Interaction volume radius: 10 \u00c5
Interaction volume height: 40 \u00c5
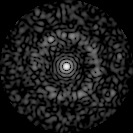
Disorder parameter: 0.8363